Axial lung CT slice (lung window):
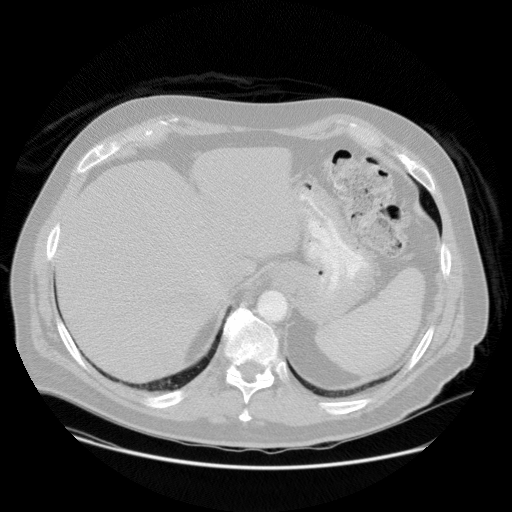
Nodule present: no